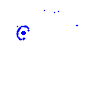
Particle: kaon